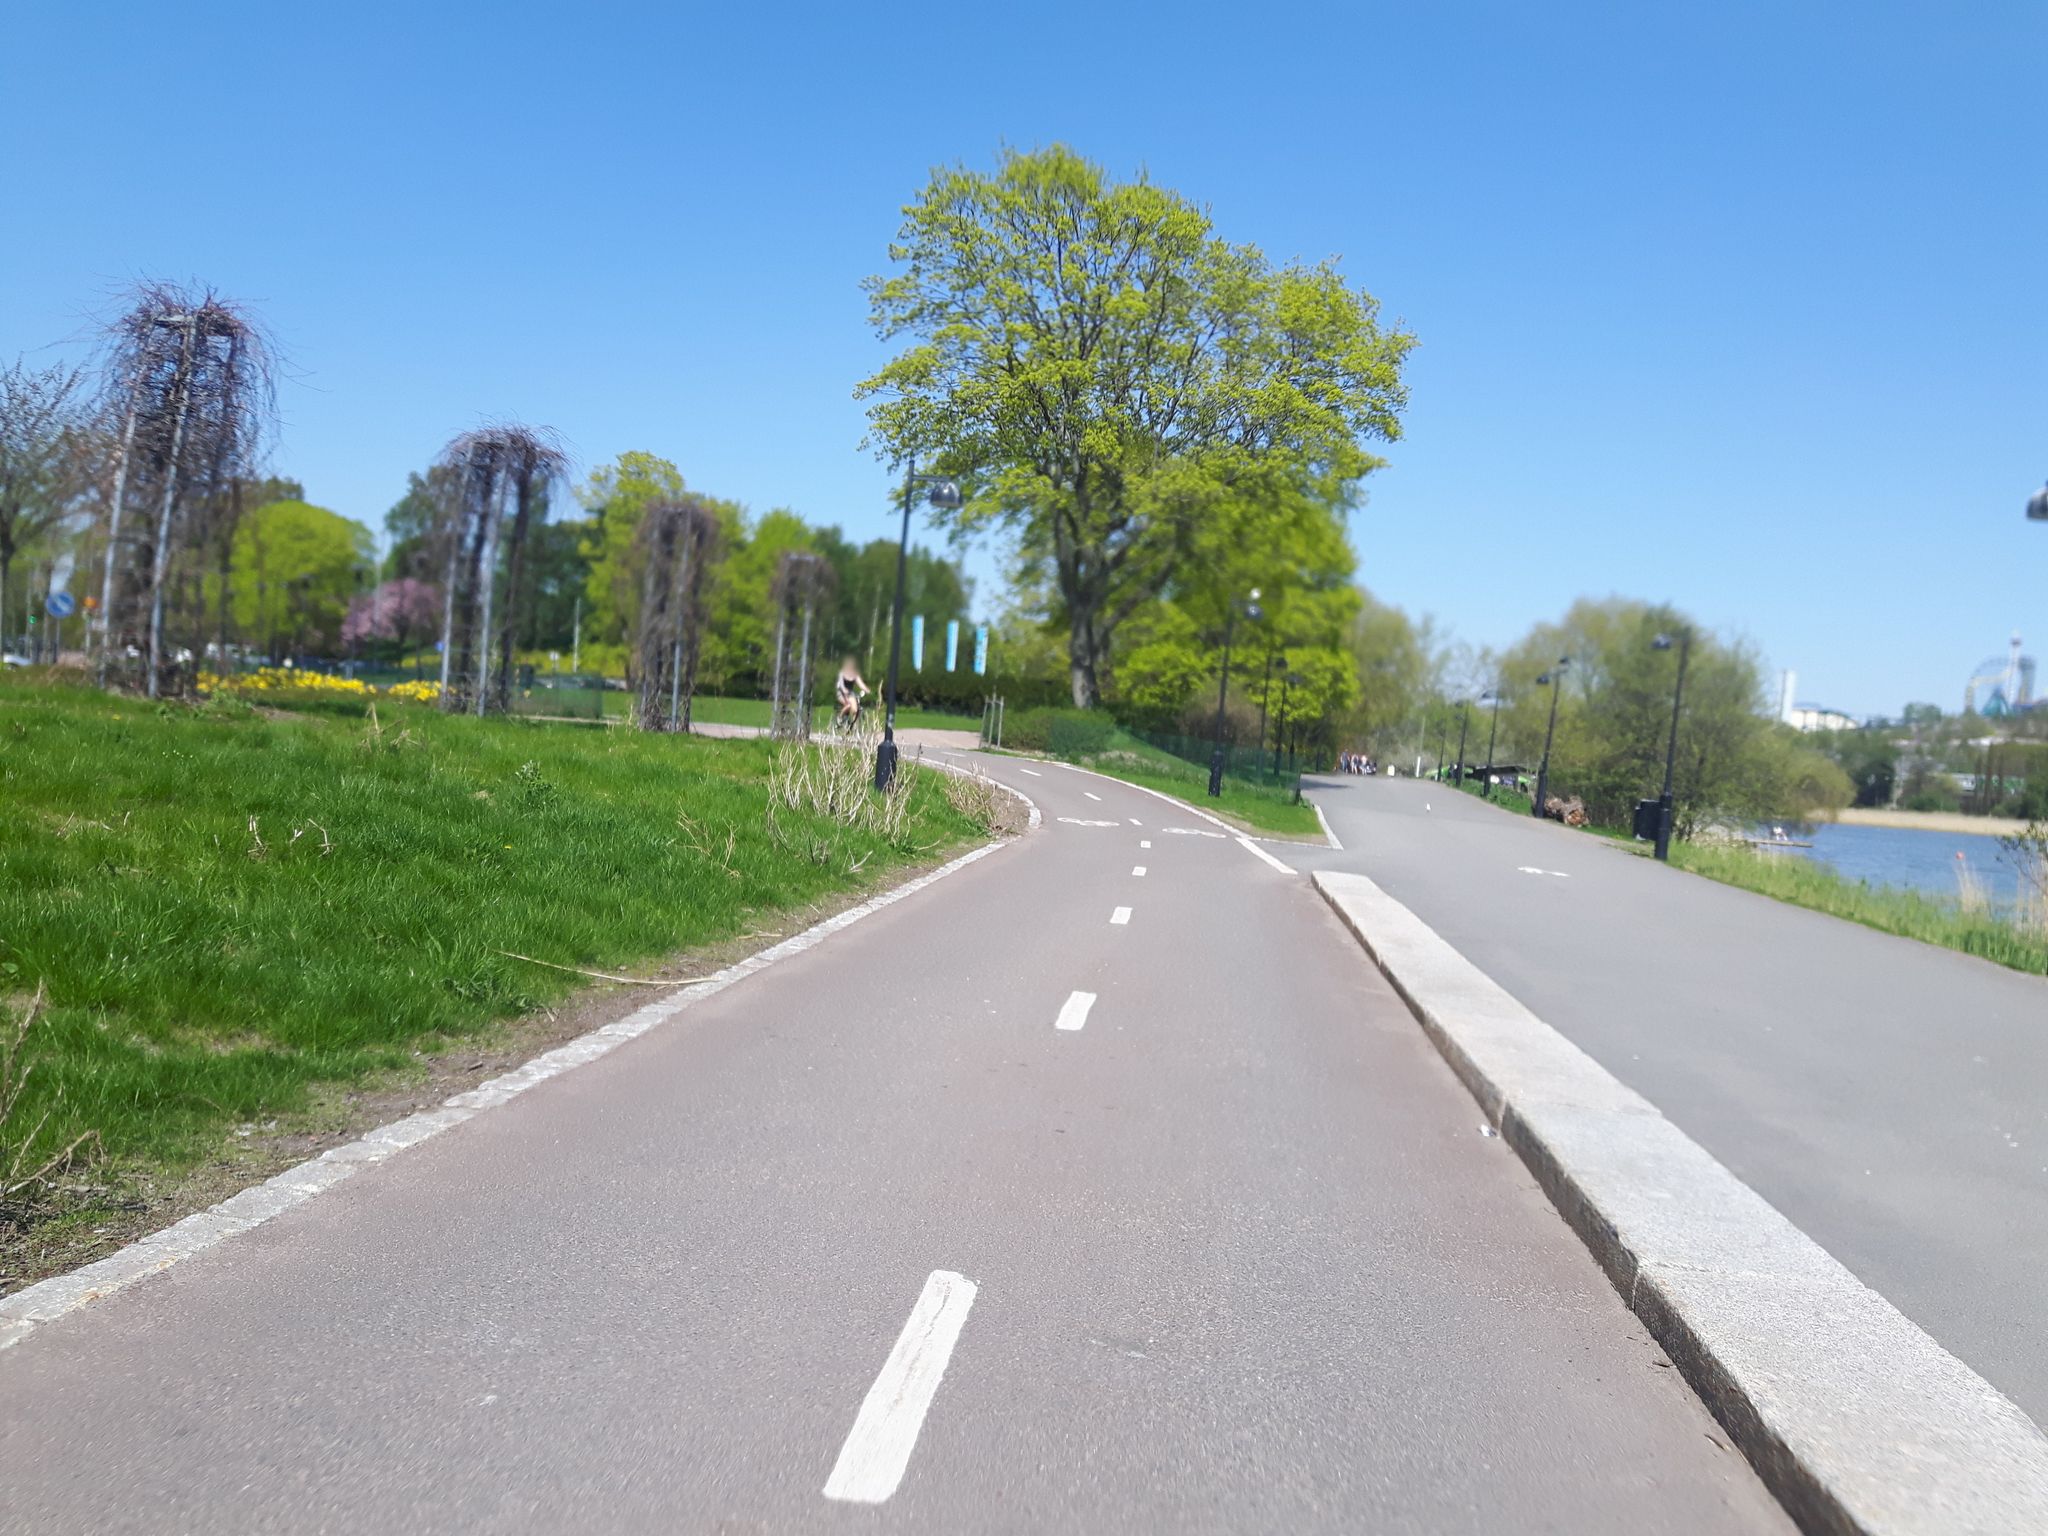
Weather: clear
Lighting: day
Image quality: good
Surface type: cycling surface
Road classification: footway
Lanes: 2
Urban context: urban centre
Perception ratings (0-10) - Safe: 8.69, Lively: 6.75, Beautiful: 9.16, Boring: 5.45, Depressing: 4.99, Wealthy: 5.91